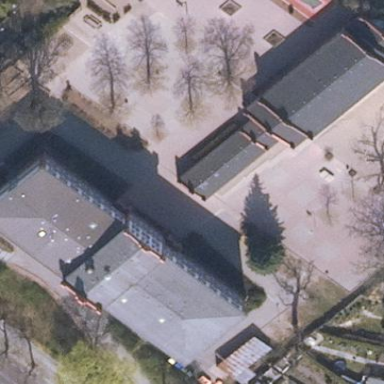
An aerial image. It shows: School.